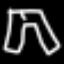
Label: pants